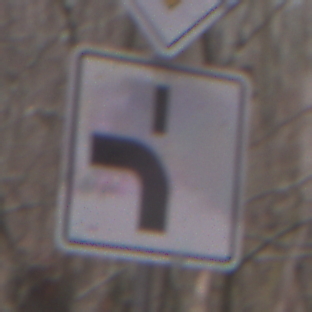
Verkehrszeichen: VerlaufVorfahrtsstrasse5
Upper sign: Vorfahrtsstrasse
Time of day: Midday
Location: Outdoor (Nature)
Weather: Overcast
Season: Autumn
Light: Natural